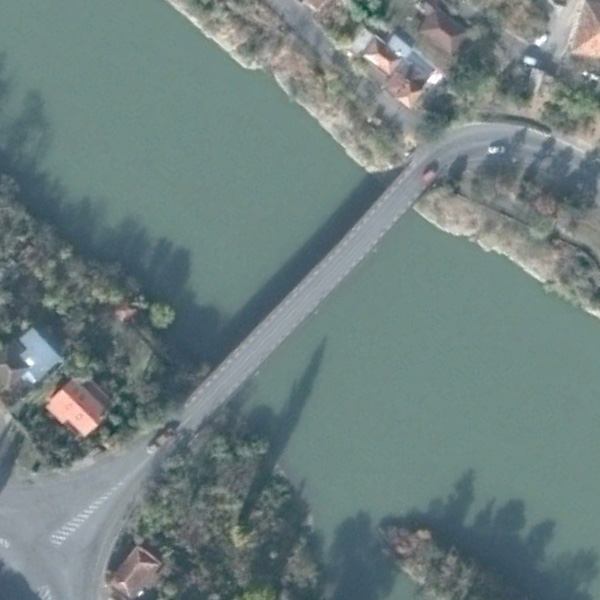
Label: Bridge